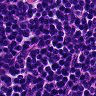
Metastatic tissue present: no